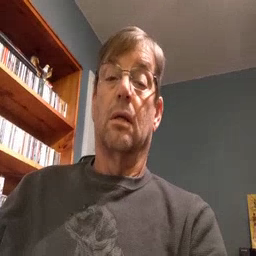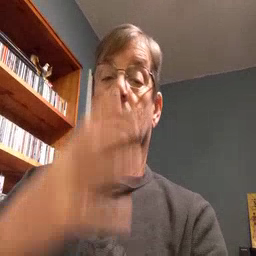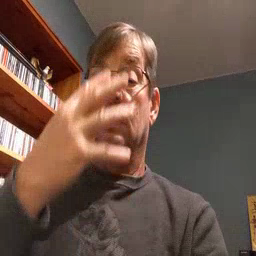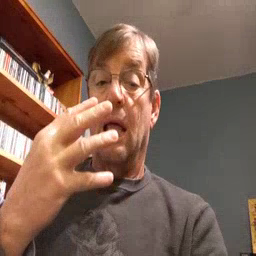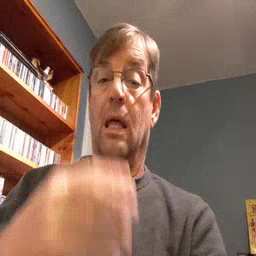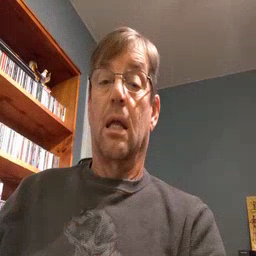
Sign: sad